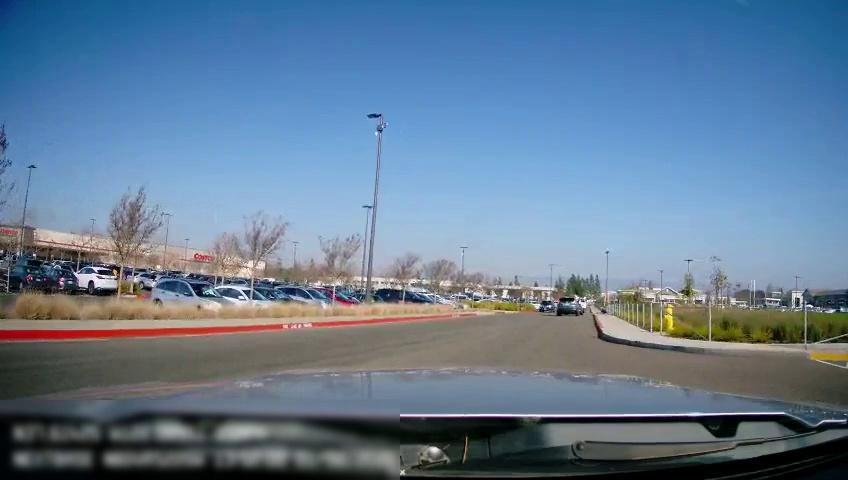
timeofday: Day
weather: Sunny
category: Drivable Space
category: Vehicles | SUV
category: Vehicles | Truck